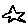
Label: star